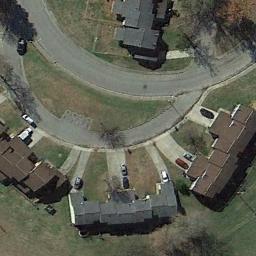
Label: medium_residential